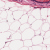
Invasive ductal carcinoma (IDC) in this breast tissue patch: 0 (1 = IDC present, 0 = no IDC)